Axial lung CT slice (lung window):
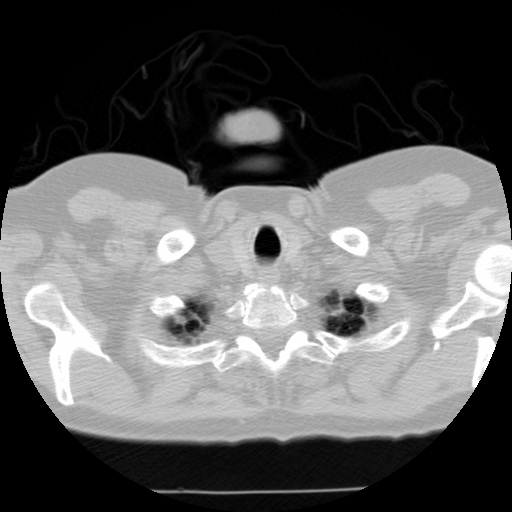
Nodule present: no